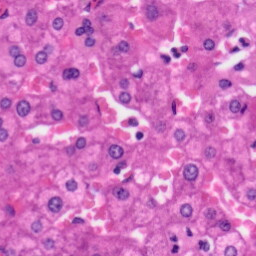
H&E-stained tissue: Liver